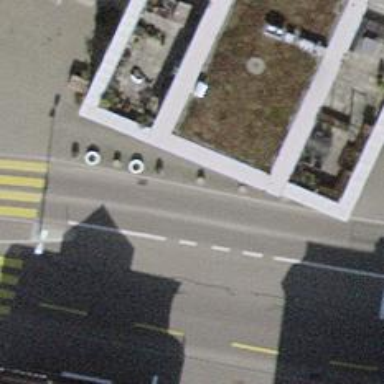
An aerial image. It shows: Bollard.